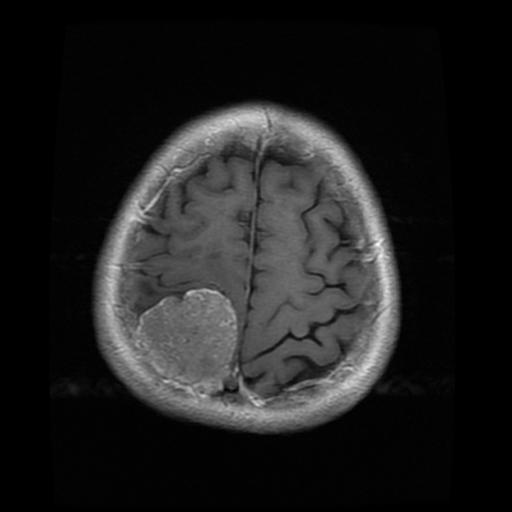
Label: meningioma